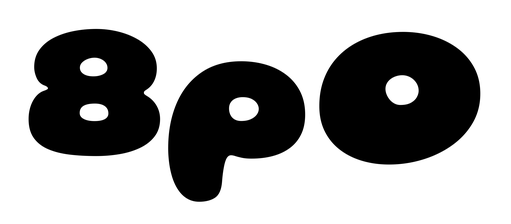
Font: Gluten_Black